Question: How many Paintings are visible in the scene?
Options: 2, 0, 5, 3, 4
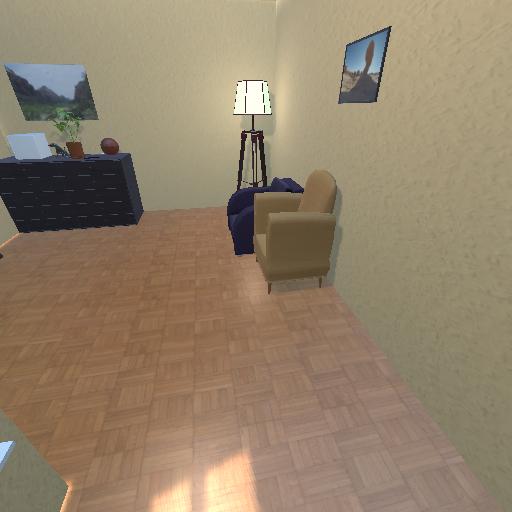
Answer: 2